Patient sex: M
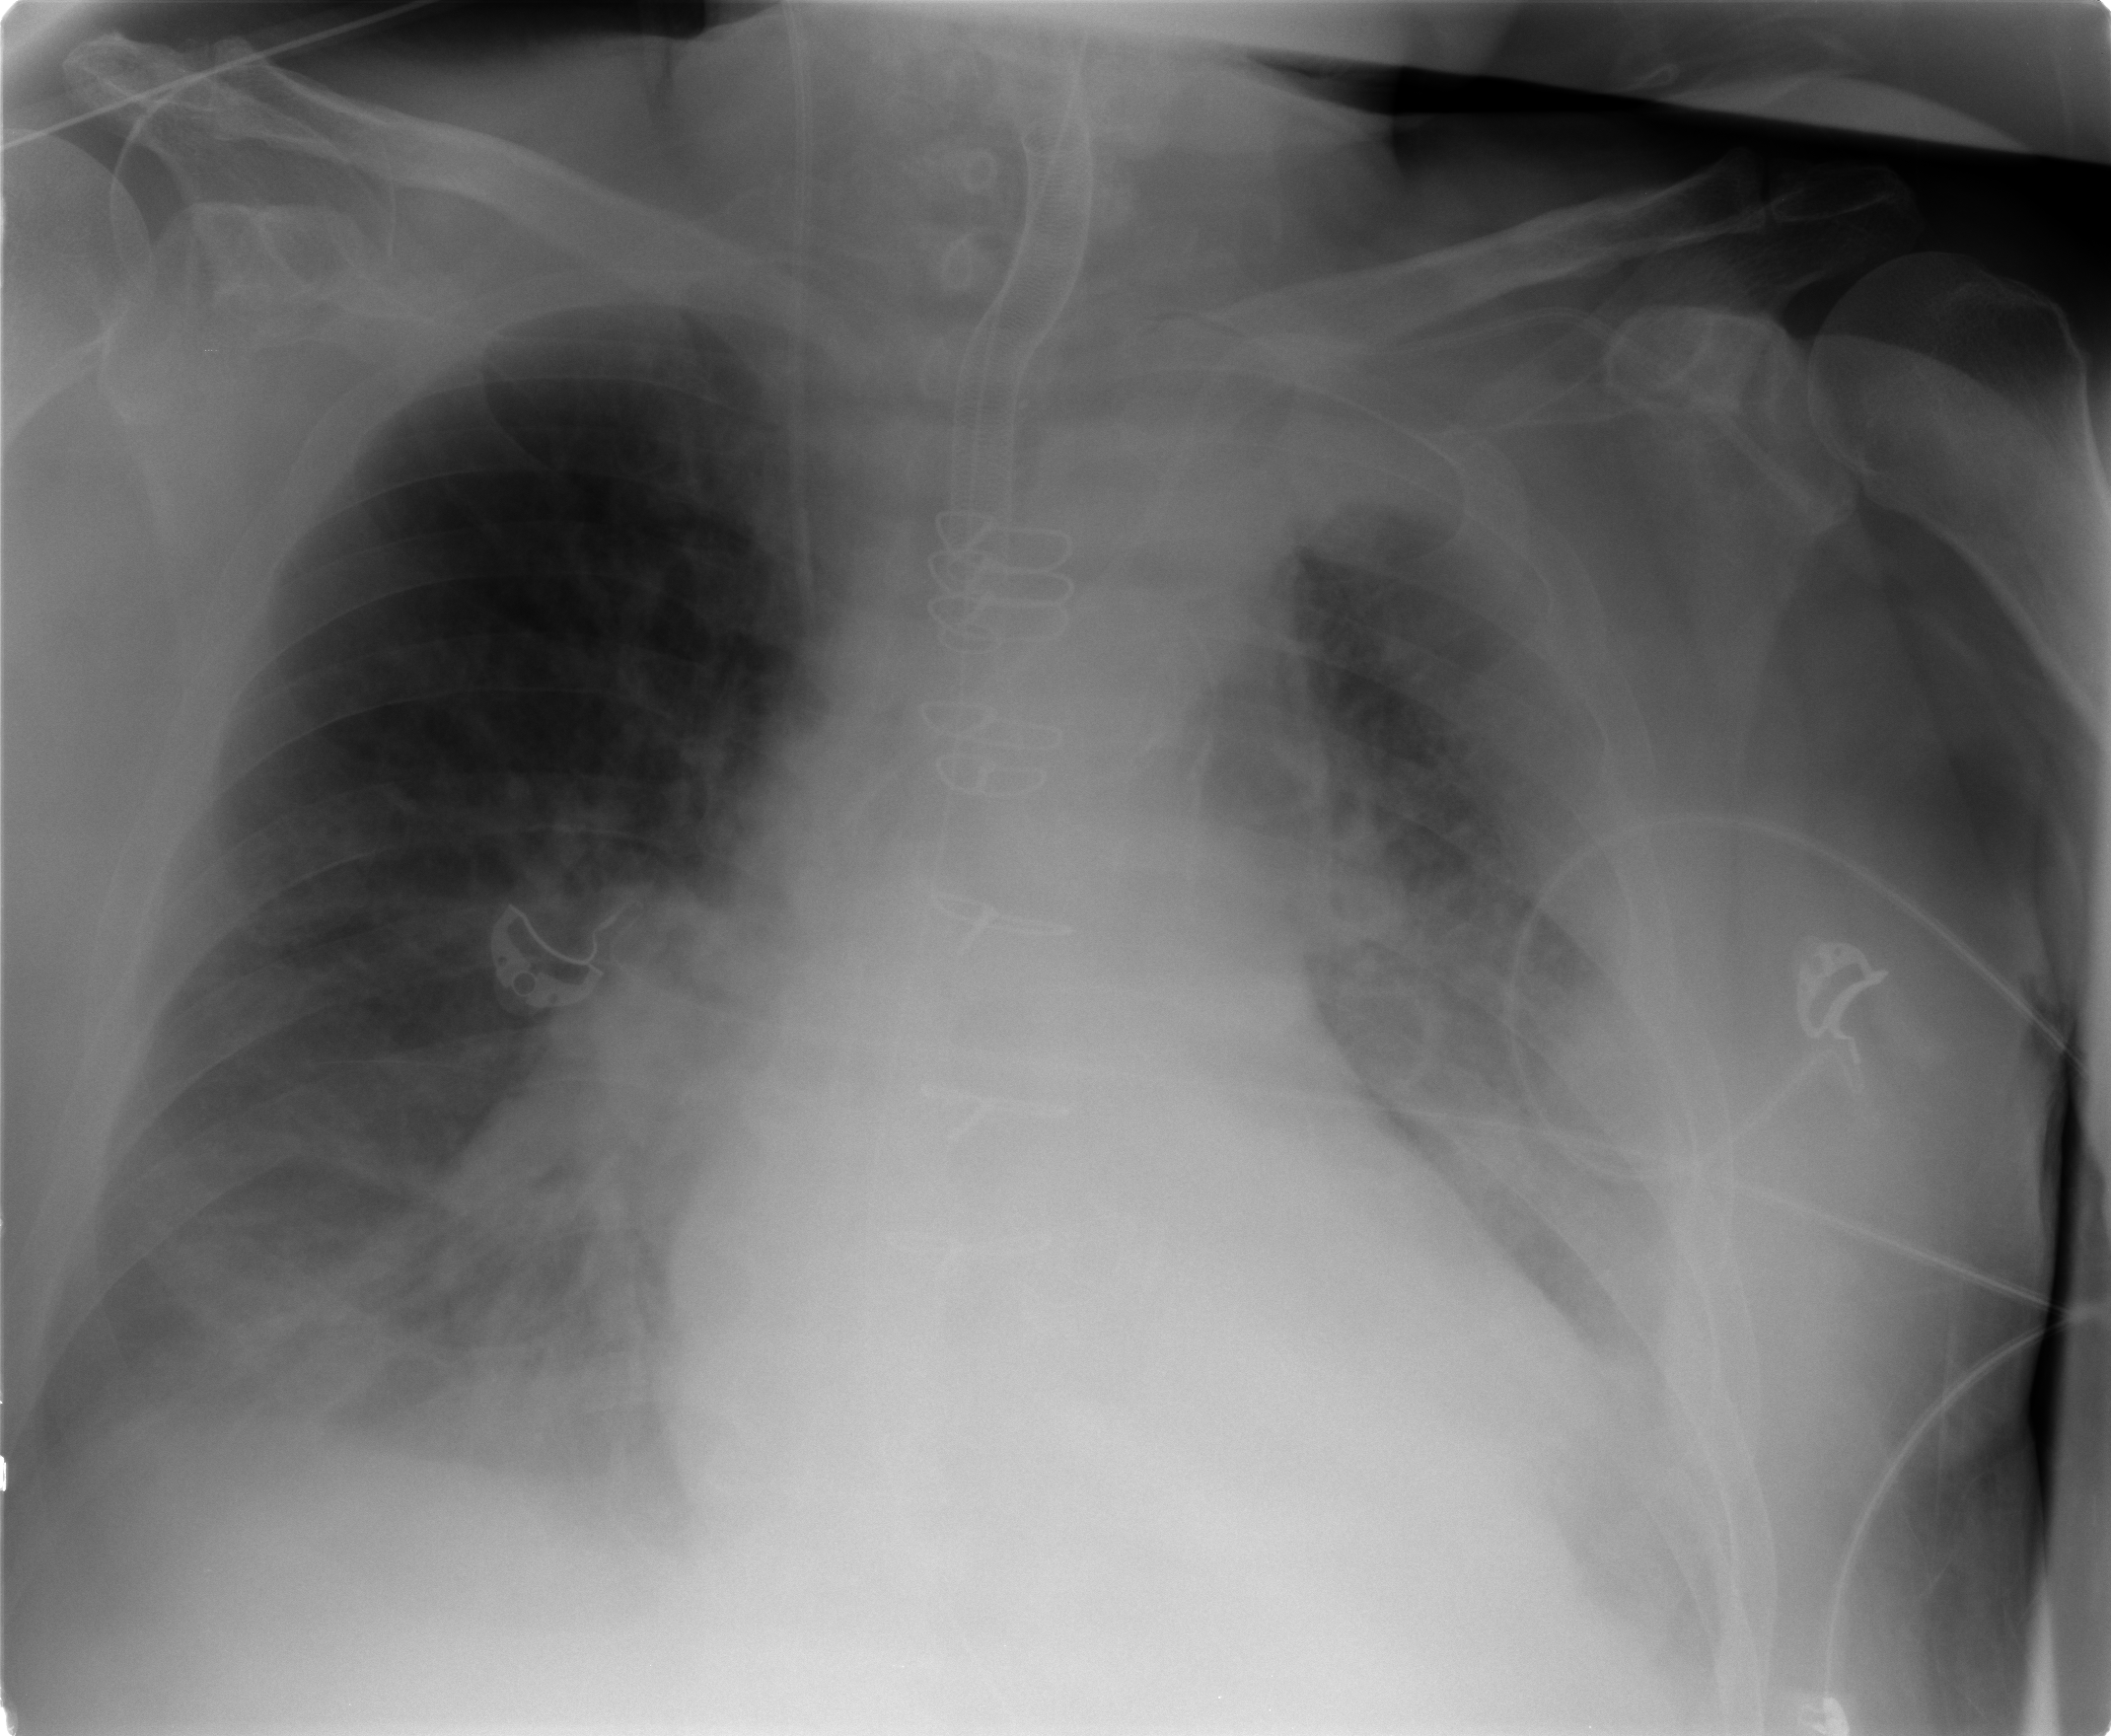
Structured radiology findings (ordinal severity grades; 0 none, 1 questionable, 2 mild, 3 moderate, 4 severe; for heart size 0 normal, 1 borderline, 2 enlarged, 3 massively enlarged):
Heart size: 2
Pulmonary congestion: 2
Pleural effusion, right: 0
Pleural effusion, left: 1
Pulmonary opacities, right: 2
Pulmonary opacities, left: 3
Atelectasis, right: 2
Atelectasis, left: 3